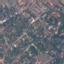
Land use / land cover class: Residential